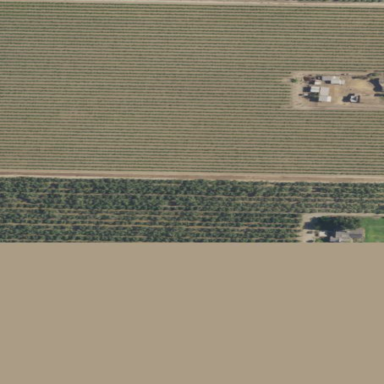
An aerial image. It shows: Vineyard.